【题型】填空题　【知识点】平面几何　【难度】easy
把水平放置的四边形$ABCD$按照斜二测画法，得到如图所示的直观图$A'B'C'D'$，其中$B'C' = 2A'D' = 4, A'B' = 1$，则四边形$ABCD$的面积为\underline{\quad\quad}.

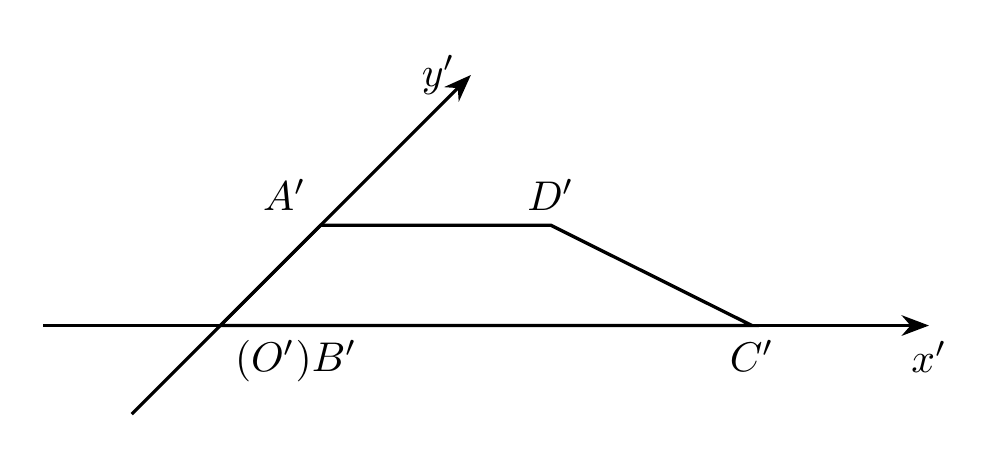
【解答】
\noindent
【答案】6

\vspace{0.5em}
\noindent
【知识点】由直观图还原几何图形、斜二测画法中有关量的计算

\vspace{0.5em}
\noindent
【分析】把直观图还原,可知是直角梯形，利用梯形面积公式可求答案.

\vspace{0.5em}
\noindent
【详解】根据斜二测画法，还原成平面图形后，得到$AB = 2A'B' = 2, AB \perp BC$；

\noindent
水平方向长度不变，则四边形$ABCD$是直角梯形，
\[
S_{\square ABCD} = \frac{1}{2} \times (2 + 4) \times 2 = 6.
\]

\noindent
故答案为：6.